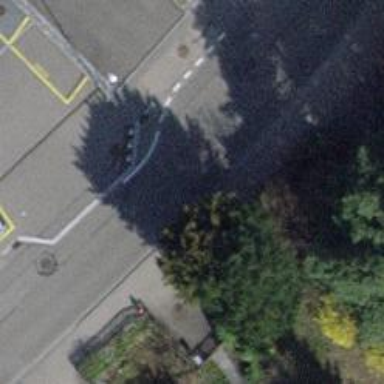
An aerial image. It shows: Traffic calming feature called choker.